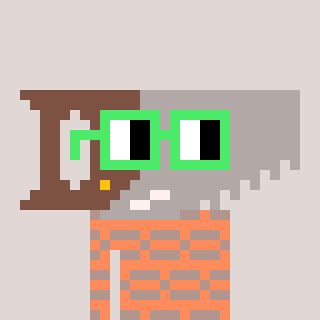
a pixel art character with square light green glasses, a saw-shaped head and a peachy-colored body on a warm background